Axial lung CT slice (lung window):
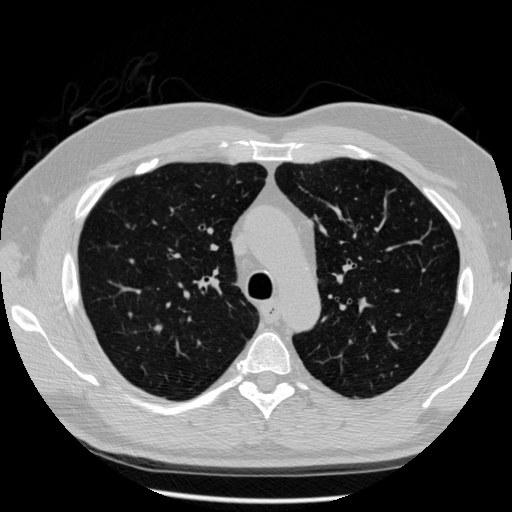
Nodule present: no